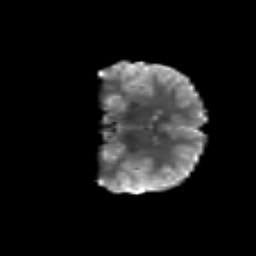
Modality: T2w
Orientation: coronal
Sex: male
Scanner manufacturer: siemens
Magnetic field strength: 3 T
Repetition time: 5 s
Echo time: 0.071 s